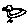
Label: bird